Interaction volume radius: 5 \u00c5
Interaction volume height: 10 \u00c5
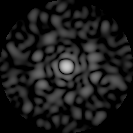
Disorder parameter: 0.842